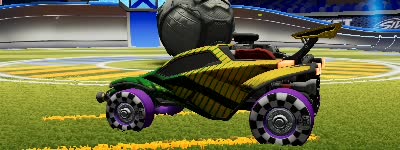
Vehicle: octane